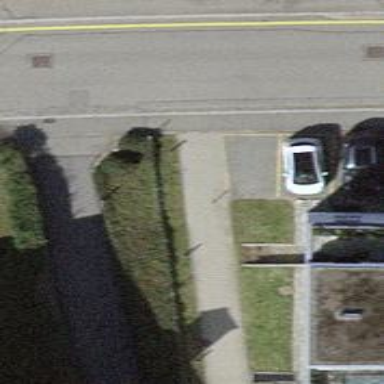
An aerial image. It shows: Bollard.